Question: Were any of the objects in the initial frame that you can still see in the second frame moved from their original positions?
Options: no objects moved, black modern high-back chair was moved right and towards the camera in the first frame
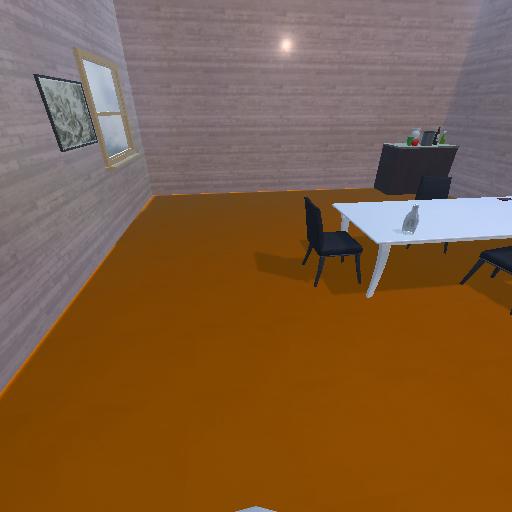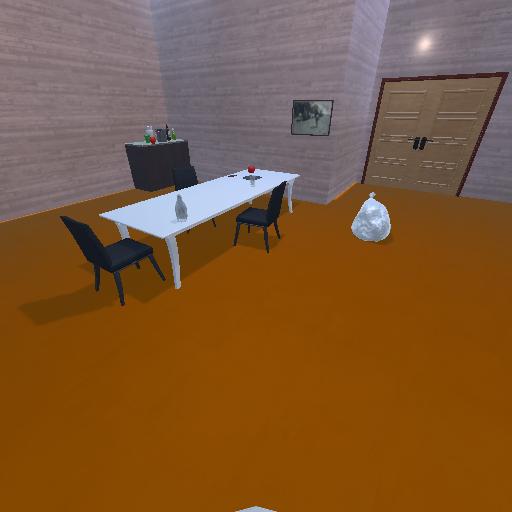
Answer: no objects moved